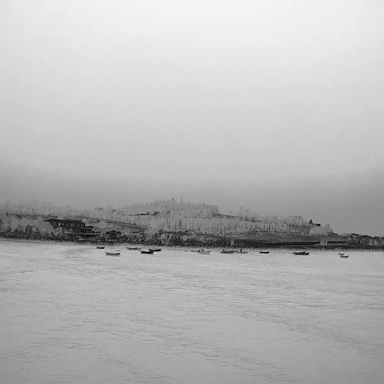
There are 12 bulk_carriers in the infrared image.